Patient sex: M
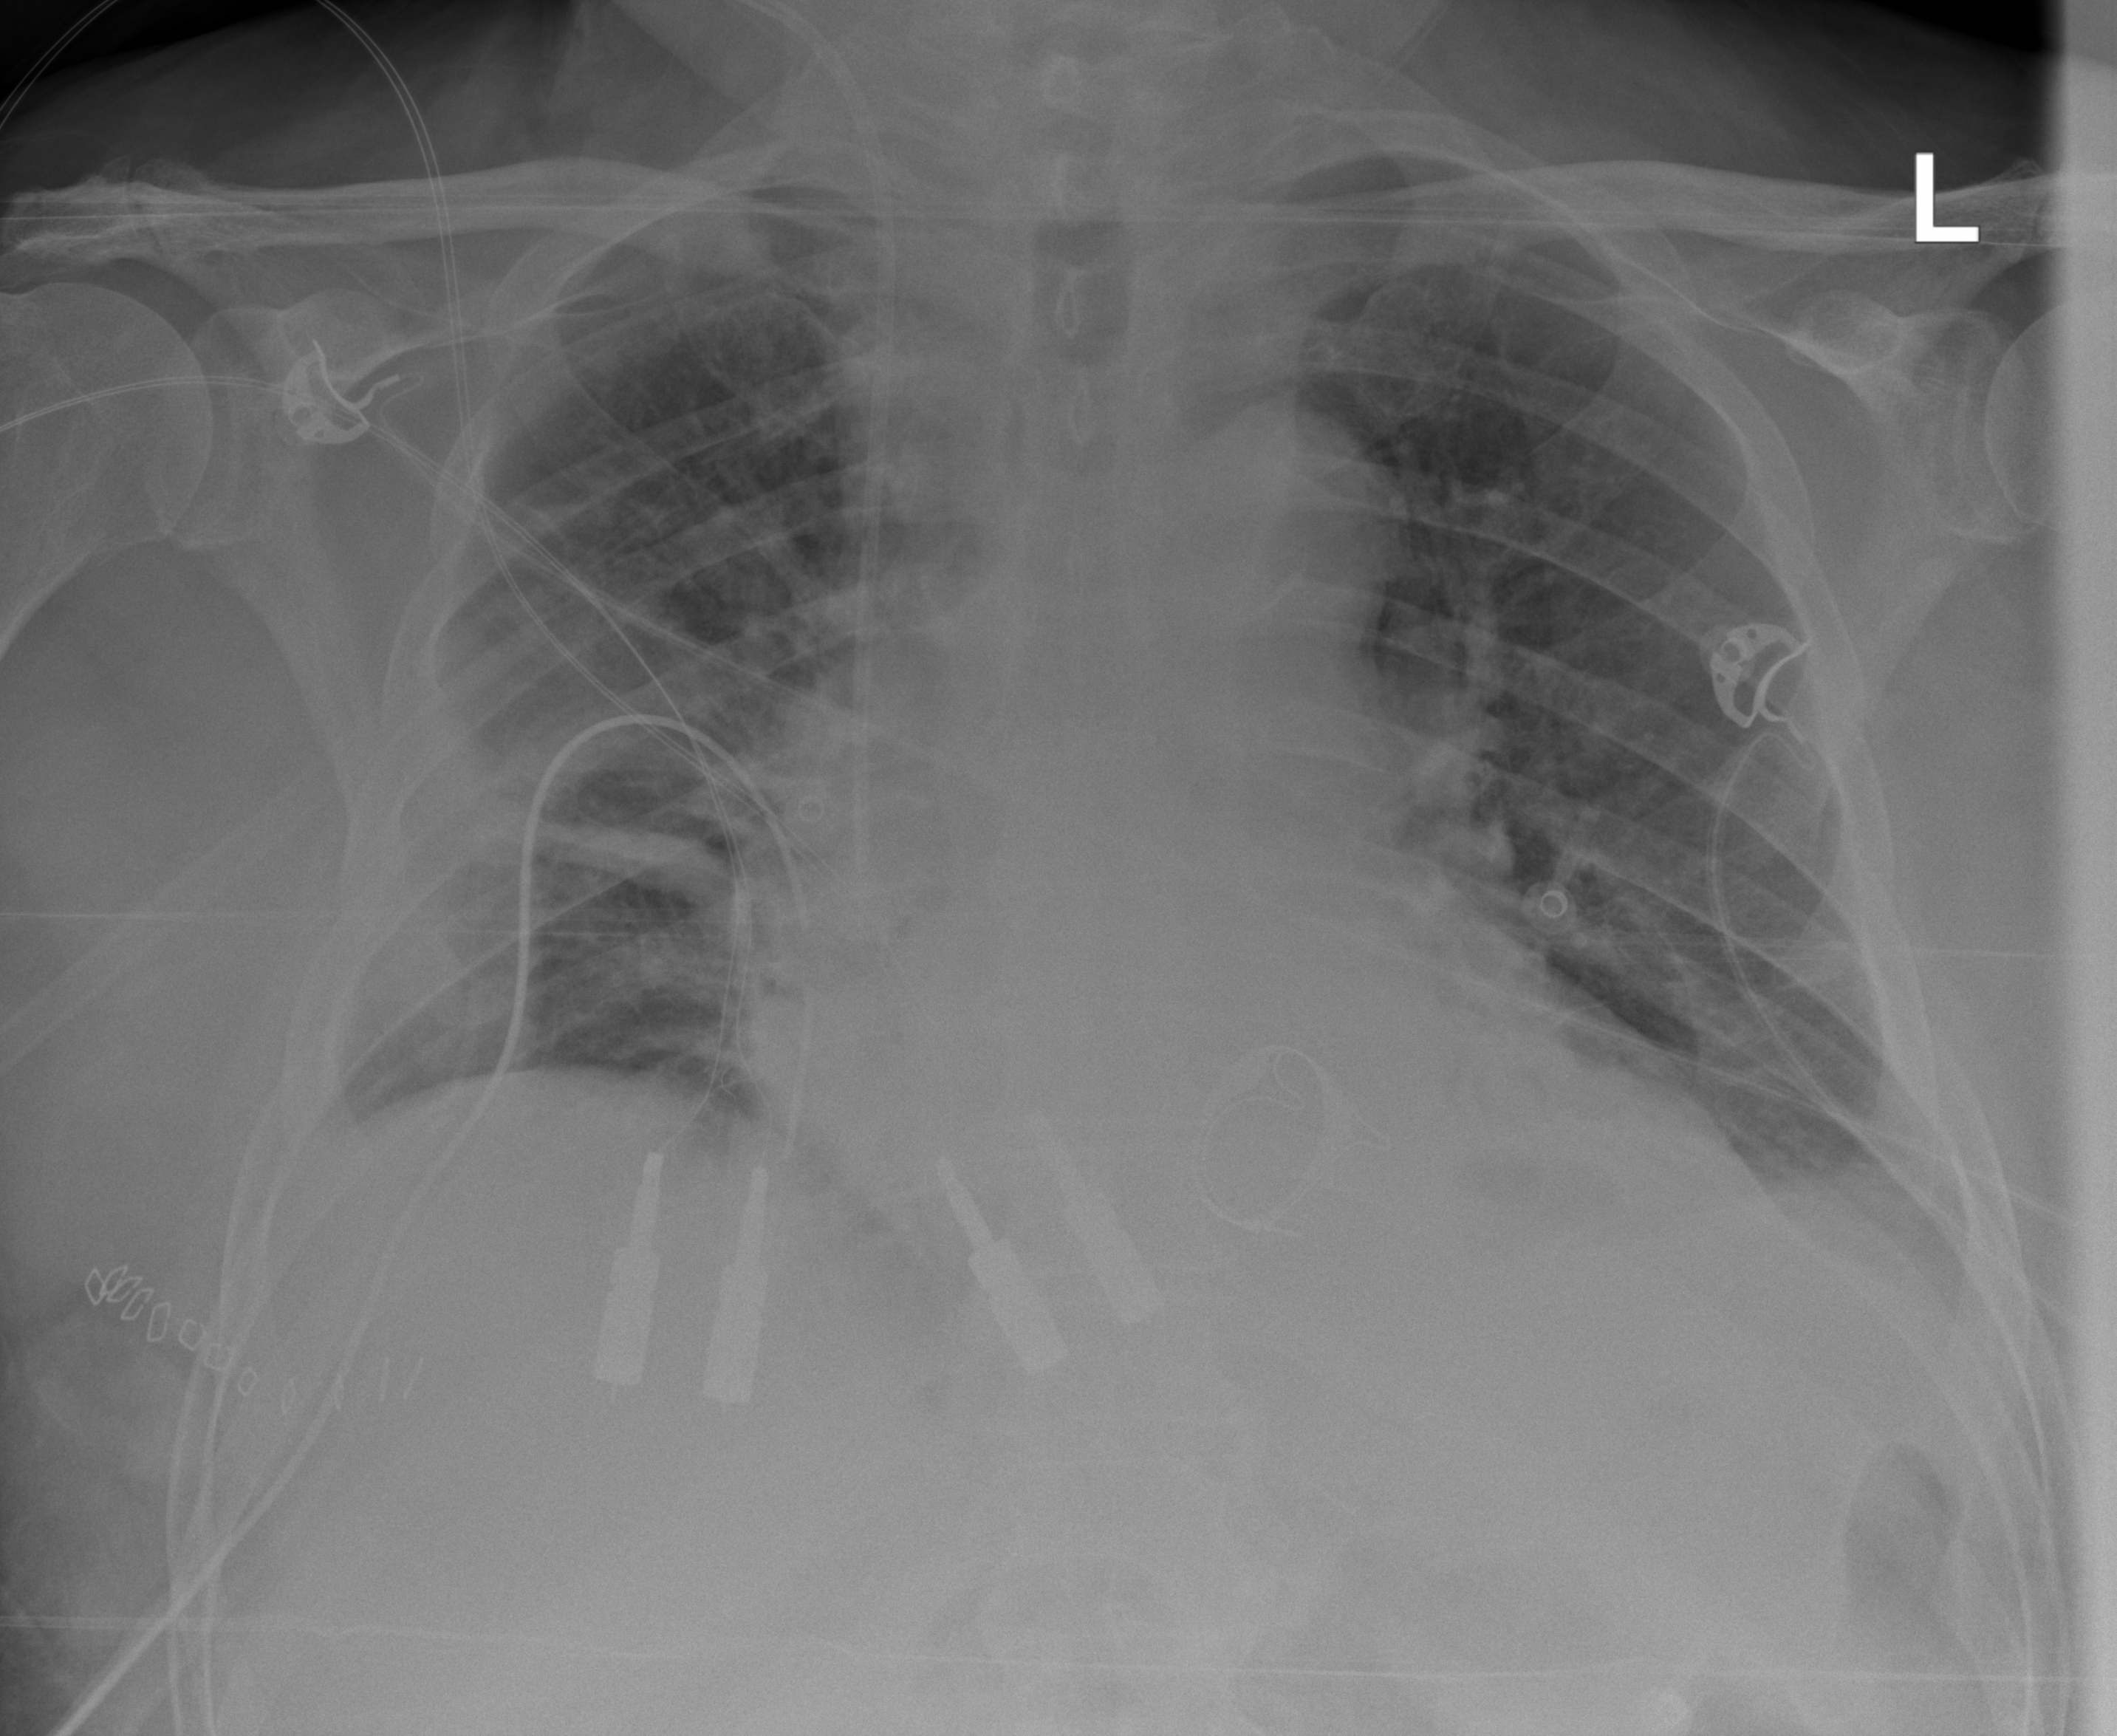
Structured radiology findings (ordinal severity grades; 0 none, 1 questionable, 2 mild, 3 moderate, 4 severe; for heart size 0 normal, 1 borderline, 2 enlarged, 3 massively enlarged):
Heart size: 2
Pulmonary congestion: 2
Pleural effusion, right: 0
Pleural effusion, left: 1
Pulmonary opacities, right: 0
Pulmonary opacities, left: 0
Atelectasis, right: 2
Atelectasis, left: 2